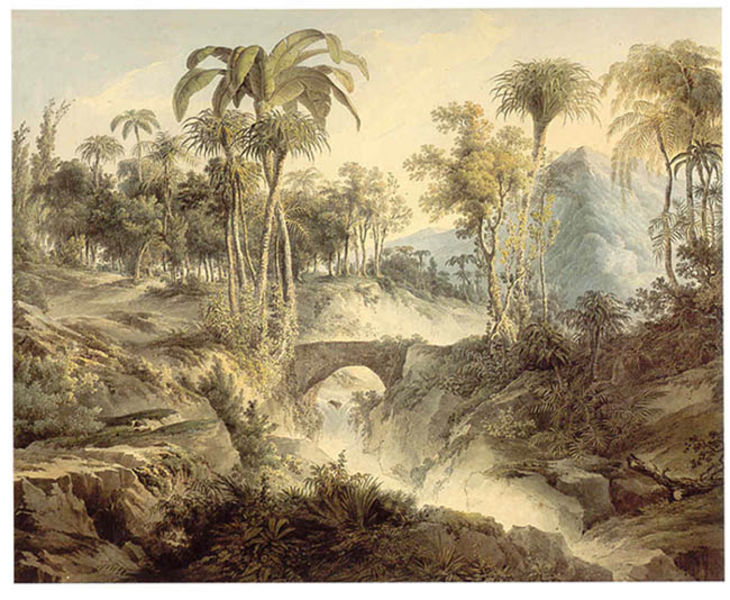
Titel: Südliche Gebirgslandschaft mit Palmen und Wildbach
Künstler: Friedrich Helmsdorf
Standort: Karlsruhe
Institution: Staatliche Kunsthalle Karlsruhe
Schlagwörter: baum, berg, blau, felsen, gemälde, gestein, himmel, wasser, weiß, wolken, aquarell, bäume, fluss, gelb, grün, landschaft, ocker, sand, ufer, braun, grau, holz, licht, schwarz, zeichnung, gras, park, weg, wiese, beige, malerei, alt, stein, steine, ast, bach, erde, morgen, natur, sonnenaufgang, strauch, brücke, busch, büsche, einsam, gebüsch, insel, pflanze, pflanzen, tal, wald, wasserfall, farbig, gischt, sommer, ansicht, bogen, perspektive, süden, abhang, heiß, warm, afrika, berge, bergig, fels, gebirge, hang, verlassen, dunst, grafik, nebel, geröll, schlucht, idylle, romantik, strom, stromschnellen, steg, wild, farn, palme, stimmung, exotik, exotisch, foto, paradies, steinbrücke, vulkan, wurzel, flussbett, moos, felsig, stich, asiatisch, flora, lanschaft, fluchtpunkt, reise, gebirgsbach, fauna, urwald, graben, palmen, wildnis, banane, wildniss, brückenbogen, karibik, farne, olz, kletterpflanzen, brück, dschungel, gelobtes land, flora und fauna, regenwald, gelbstich, uhrzeit, jungel, südamerika, krater, tropisch, stahlstich, ursprünglich, phantasielandschaft, urtümlich, schwüle, urig, boeschung, üaö,em, wolkenbildung, uhrwald, monochron